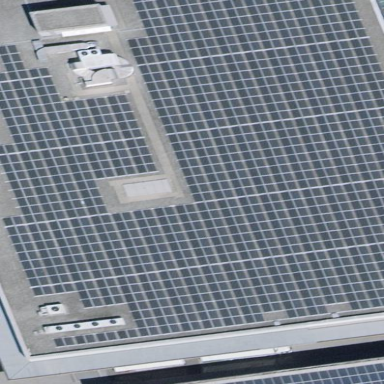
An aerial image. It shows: Solar power plant utilizing photovoltaic technology to generate electricity.